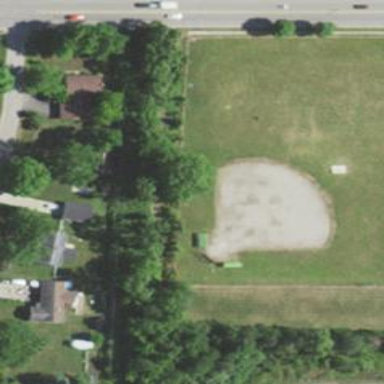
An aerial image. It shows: Baseball pitch for leisure land.